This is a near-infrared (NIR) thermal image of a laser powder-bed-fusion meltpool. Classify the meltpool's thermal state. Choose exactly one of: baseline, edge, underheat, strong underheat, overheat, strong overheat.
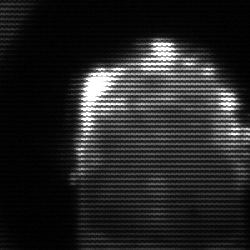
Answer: baseline